Interaction volume radius: 10 \u00c5
Interaction volume height: 40 \u00c5
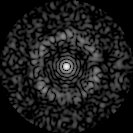
Disorder parameter: 0.8048